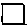
Label: square